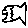
Label: fish